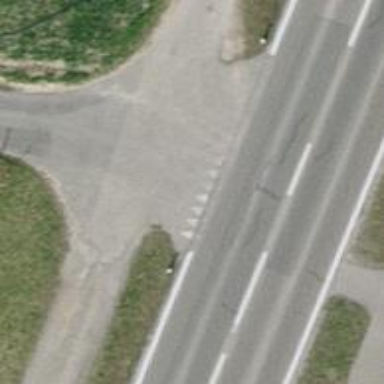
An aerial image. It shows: Unclassified road with asphalt surface.